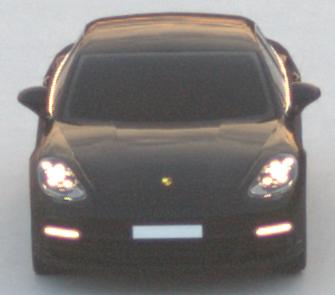
Make: Porsche
Model: Panamera
Detailed model: Panamera (971)
Model produced from: 2016/11
Model produced until: 2018/08
Doors: 5
Color: black
Road condition: dry road
Daytime: dawn
Contrast: low contrast